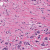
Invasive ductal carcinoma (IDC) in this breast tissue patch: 1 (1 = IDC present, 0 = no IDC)